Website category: sports
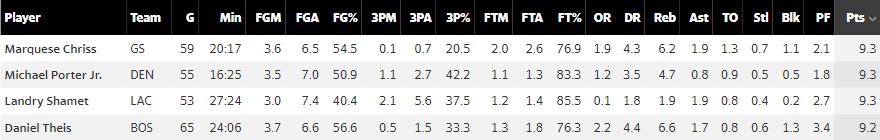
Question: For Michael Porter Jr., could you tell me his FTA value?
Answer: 1.3

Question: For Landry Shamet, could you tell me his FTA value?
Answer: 1.4

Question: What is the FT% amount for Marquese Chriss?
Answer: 76.9

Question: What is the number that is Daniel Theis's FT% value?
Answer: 76.3

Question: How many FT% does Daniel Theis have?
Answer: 76.3

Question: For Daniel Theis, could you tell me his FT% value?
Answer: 76.3

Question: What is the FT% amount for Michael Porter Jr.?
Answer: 83.3

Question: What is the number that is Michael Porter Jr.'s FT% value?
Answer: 83.3

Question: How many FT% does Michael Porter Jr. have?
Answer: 83.3

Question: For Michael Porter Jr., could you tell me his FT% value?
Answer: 83.3

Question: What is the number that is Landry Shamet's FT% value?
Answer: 85.5

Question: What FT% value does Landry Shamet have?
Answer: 85.5

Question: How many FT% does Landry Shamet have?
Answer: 85.5

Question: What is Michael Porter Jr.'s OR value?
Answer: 1.2

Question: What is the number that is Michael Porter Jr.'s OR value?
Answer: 1.2

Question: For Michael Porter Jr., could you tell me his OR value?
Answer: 1.2

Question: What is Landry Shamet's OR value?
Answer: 0.1

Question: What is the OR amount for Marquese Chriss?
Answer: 1.9

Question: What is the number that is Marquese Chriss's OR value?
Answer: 1.9

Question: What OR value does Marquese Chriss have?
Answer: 1.9

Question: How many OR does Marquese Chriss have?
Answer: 1.9

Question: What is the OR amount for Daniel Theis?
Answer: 2.2

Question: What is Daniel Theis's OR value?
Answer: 2.2

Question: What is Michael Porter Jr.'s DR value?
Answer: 3.5

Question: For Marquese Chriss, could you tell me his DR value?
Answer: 4.3

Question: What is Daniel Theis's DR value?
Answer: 4.4

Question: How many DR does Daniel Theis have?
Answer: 4.4

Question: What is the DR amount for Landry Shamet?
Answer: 1.8

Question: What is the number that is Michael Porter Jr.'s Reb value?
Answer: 4.7

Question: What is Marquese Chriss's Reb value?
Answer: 6.2

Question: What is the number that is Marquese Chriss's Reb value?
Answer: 6.2

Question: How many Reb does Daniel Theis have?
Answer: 6.6

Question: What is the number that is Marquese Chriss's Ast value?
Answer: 1.9

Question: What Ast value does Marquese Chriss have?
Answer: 1.9

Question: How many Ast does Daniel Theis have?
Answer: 1.7

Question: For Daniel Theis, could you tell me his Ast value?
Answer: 1.7

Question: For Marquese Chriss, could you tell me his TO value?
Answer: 1.3

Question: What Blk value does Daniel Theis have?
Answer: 1.3

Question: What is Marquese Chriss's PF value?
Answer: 2.1

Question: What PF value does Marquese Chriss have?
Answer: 2.1

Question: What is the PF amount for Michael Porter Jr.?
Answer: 1.8

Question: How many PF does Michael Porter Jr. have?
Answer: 1.8

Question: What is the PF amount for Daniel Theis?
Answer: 3.4

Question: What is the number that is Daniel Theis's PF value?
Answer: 3.4

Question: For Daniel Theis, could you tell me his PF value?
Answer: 3.4

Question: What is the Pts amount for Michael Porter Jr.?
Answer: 9.3

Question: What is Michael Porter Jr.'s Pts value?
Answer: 9.3

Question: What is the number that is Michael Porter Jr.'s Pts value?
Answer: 9.3

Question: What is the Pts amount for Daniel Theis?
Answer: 9.2

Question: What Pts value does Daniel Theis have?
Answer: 9.2

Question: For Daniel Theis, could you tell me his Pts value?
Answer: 9.2